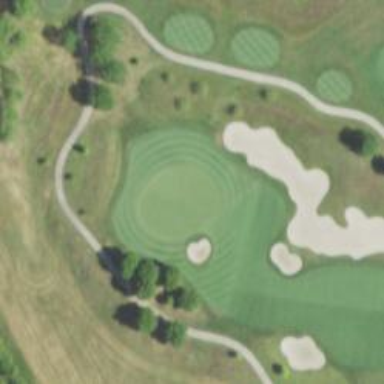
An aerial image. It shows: Golf bunker filled with sandy terrain.